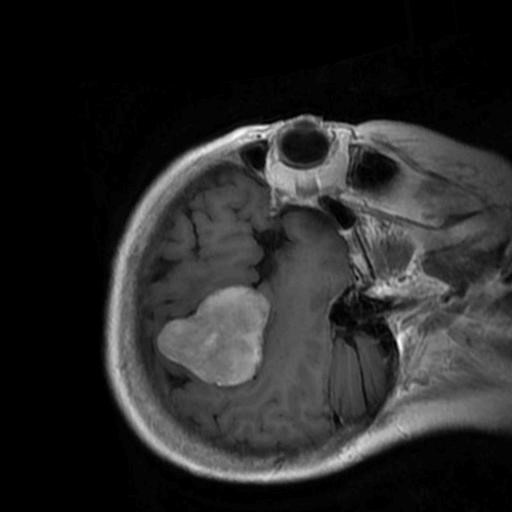
Label: brain_menin